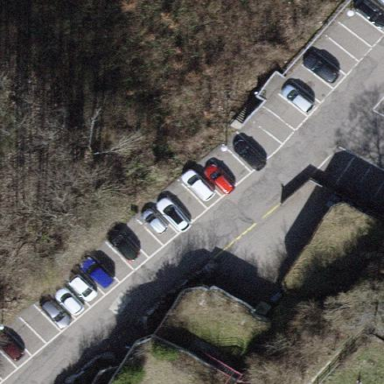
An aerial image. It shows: Parking area with surface.